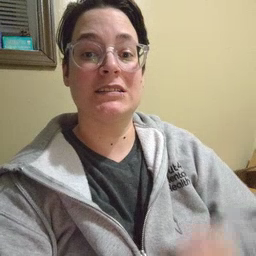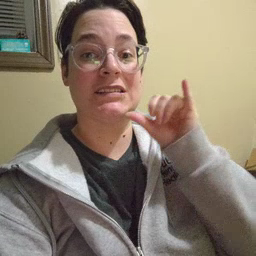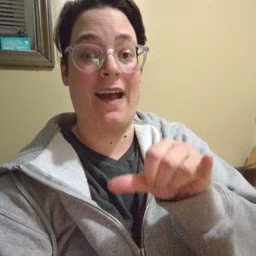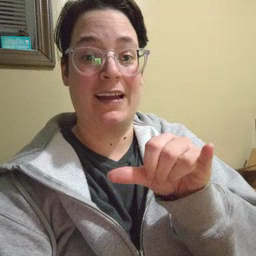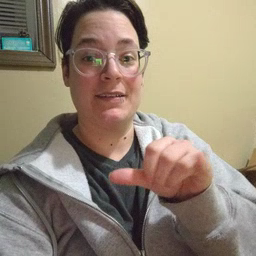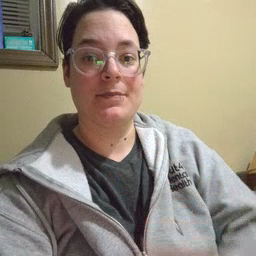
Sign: stay